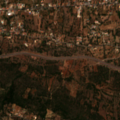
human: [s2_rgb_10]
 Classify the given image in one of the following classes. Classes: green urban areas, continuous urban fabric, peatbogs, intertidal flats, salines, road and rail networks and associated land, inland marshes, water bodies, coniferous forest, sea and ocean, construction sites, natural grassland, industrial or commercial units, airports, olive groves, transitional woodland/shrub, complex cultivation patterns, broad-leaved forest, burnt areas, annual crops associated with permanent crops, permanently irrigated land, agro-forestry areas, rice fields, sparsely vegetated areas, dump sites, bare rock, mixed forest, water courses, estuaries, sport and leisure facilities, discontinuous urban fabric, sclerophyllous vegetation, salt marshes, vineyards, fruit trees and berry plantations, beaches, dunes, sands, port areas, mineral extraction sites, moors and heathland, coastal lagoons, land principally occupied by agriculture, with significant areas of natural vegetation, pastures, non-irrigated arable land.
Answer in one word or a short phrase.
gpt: discontinuous urban fabric, olive groves, annual crops associated with permanent crops, sclerophyllous vegetation